Question: I don't understand why row class has 'margin-left: -20px' (so it grows after parents border like on the image). I think nobody needs this behavior. Or am I doing something wrong?
'''
<div class="container">
<div id="top-container" class="row">
<div class="span8">
<h1>App</h1>
</div>
<div class="span4">
</div>
</div>
</div>
'''

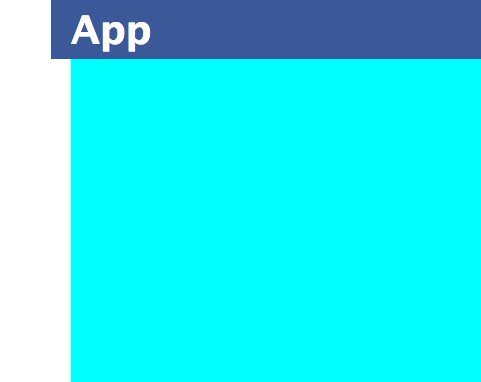
Answer: You can use row-fluid instead of row, then your span4 and span8 won't have margin-left.
'''
<div class="container">
<div id="top-container" class="row-fluid">
<div class="span8">
<h1>App</h1>
</div>
<div class="span4">
</div>
</div>
</div>
'''